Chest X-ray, PA view. Patient: 48 years old, sex F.
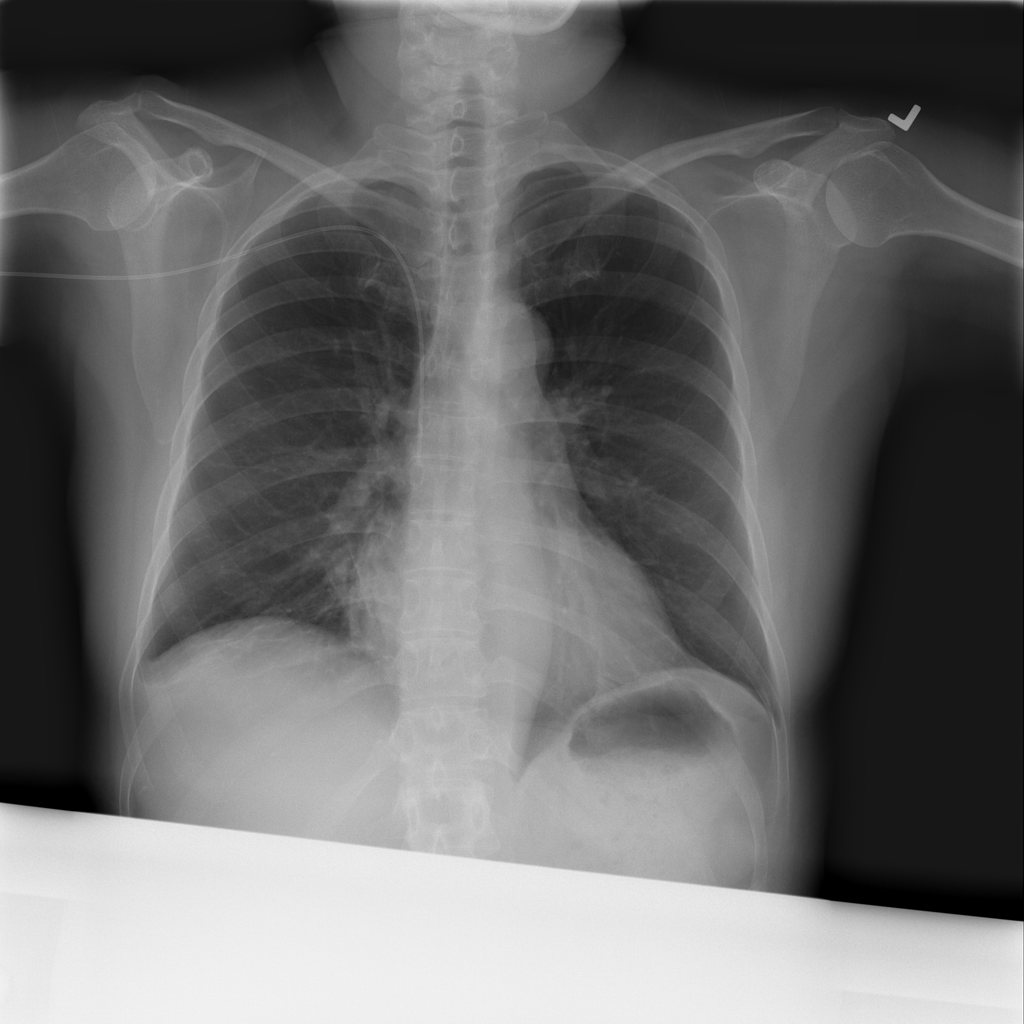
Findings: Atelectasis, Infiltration